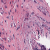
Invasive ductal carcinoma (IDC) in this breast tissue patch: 1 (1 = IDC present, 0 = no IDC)